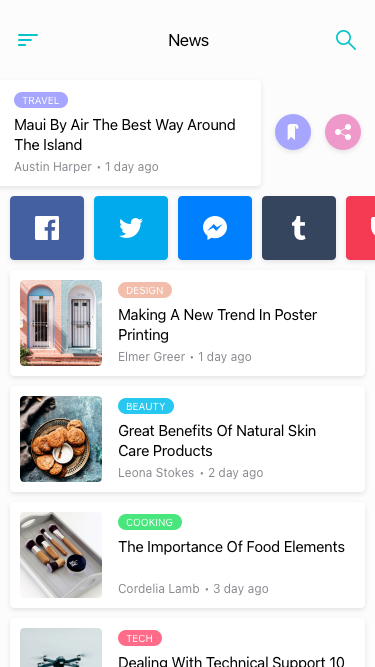
Text in this UI design:
Maui By Air The Best Way Around The Island
Travel
Austin Harper
• 1 day ago
Making A New Trend In Poster Printing
Design
Elmer Greer
• 1 day ago
Great Benefits Of Natural Skin Care Products
Beauty
Leona Stokes
• 2 day ago
The Importance Of Food Elements
Cooking
Cordelia Lamb
• 3 day ago
Dealing With Technical Support 10 Useful Tips
Tech
News